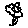
Label: flower